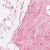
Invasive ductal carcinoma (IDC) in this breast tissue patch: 0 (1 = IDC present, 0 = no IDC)